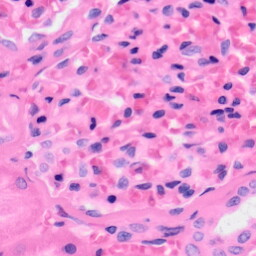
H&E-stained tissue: Kidney